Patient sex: M
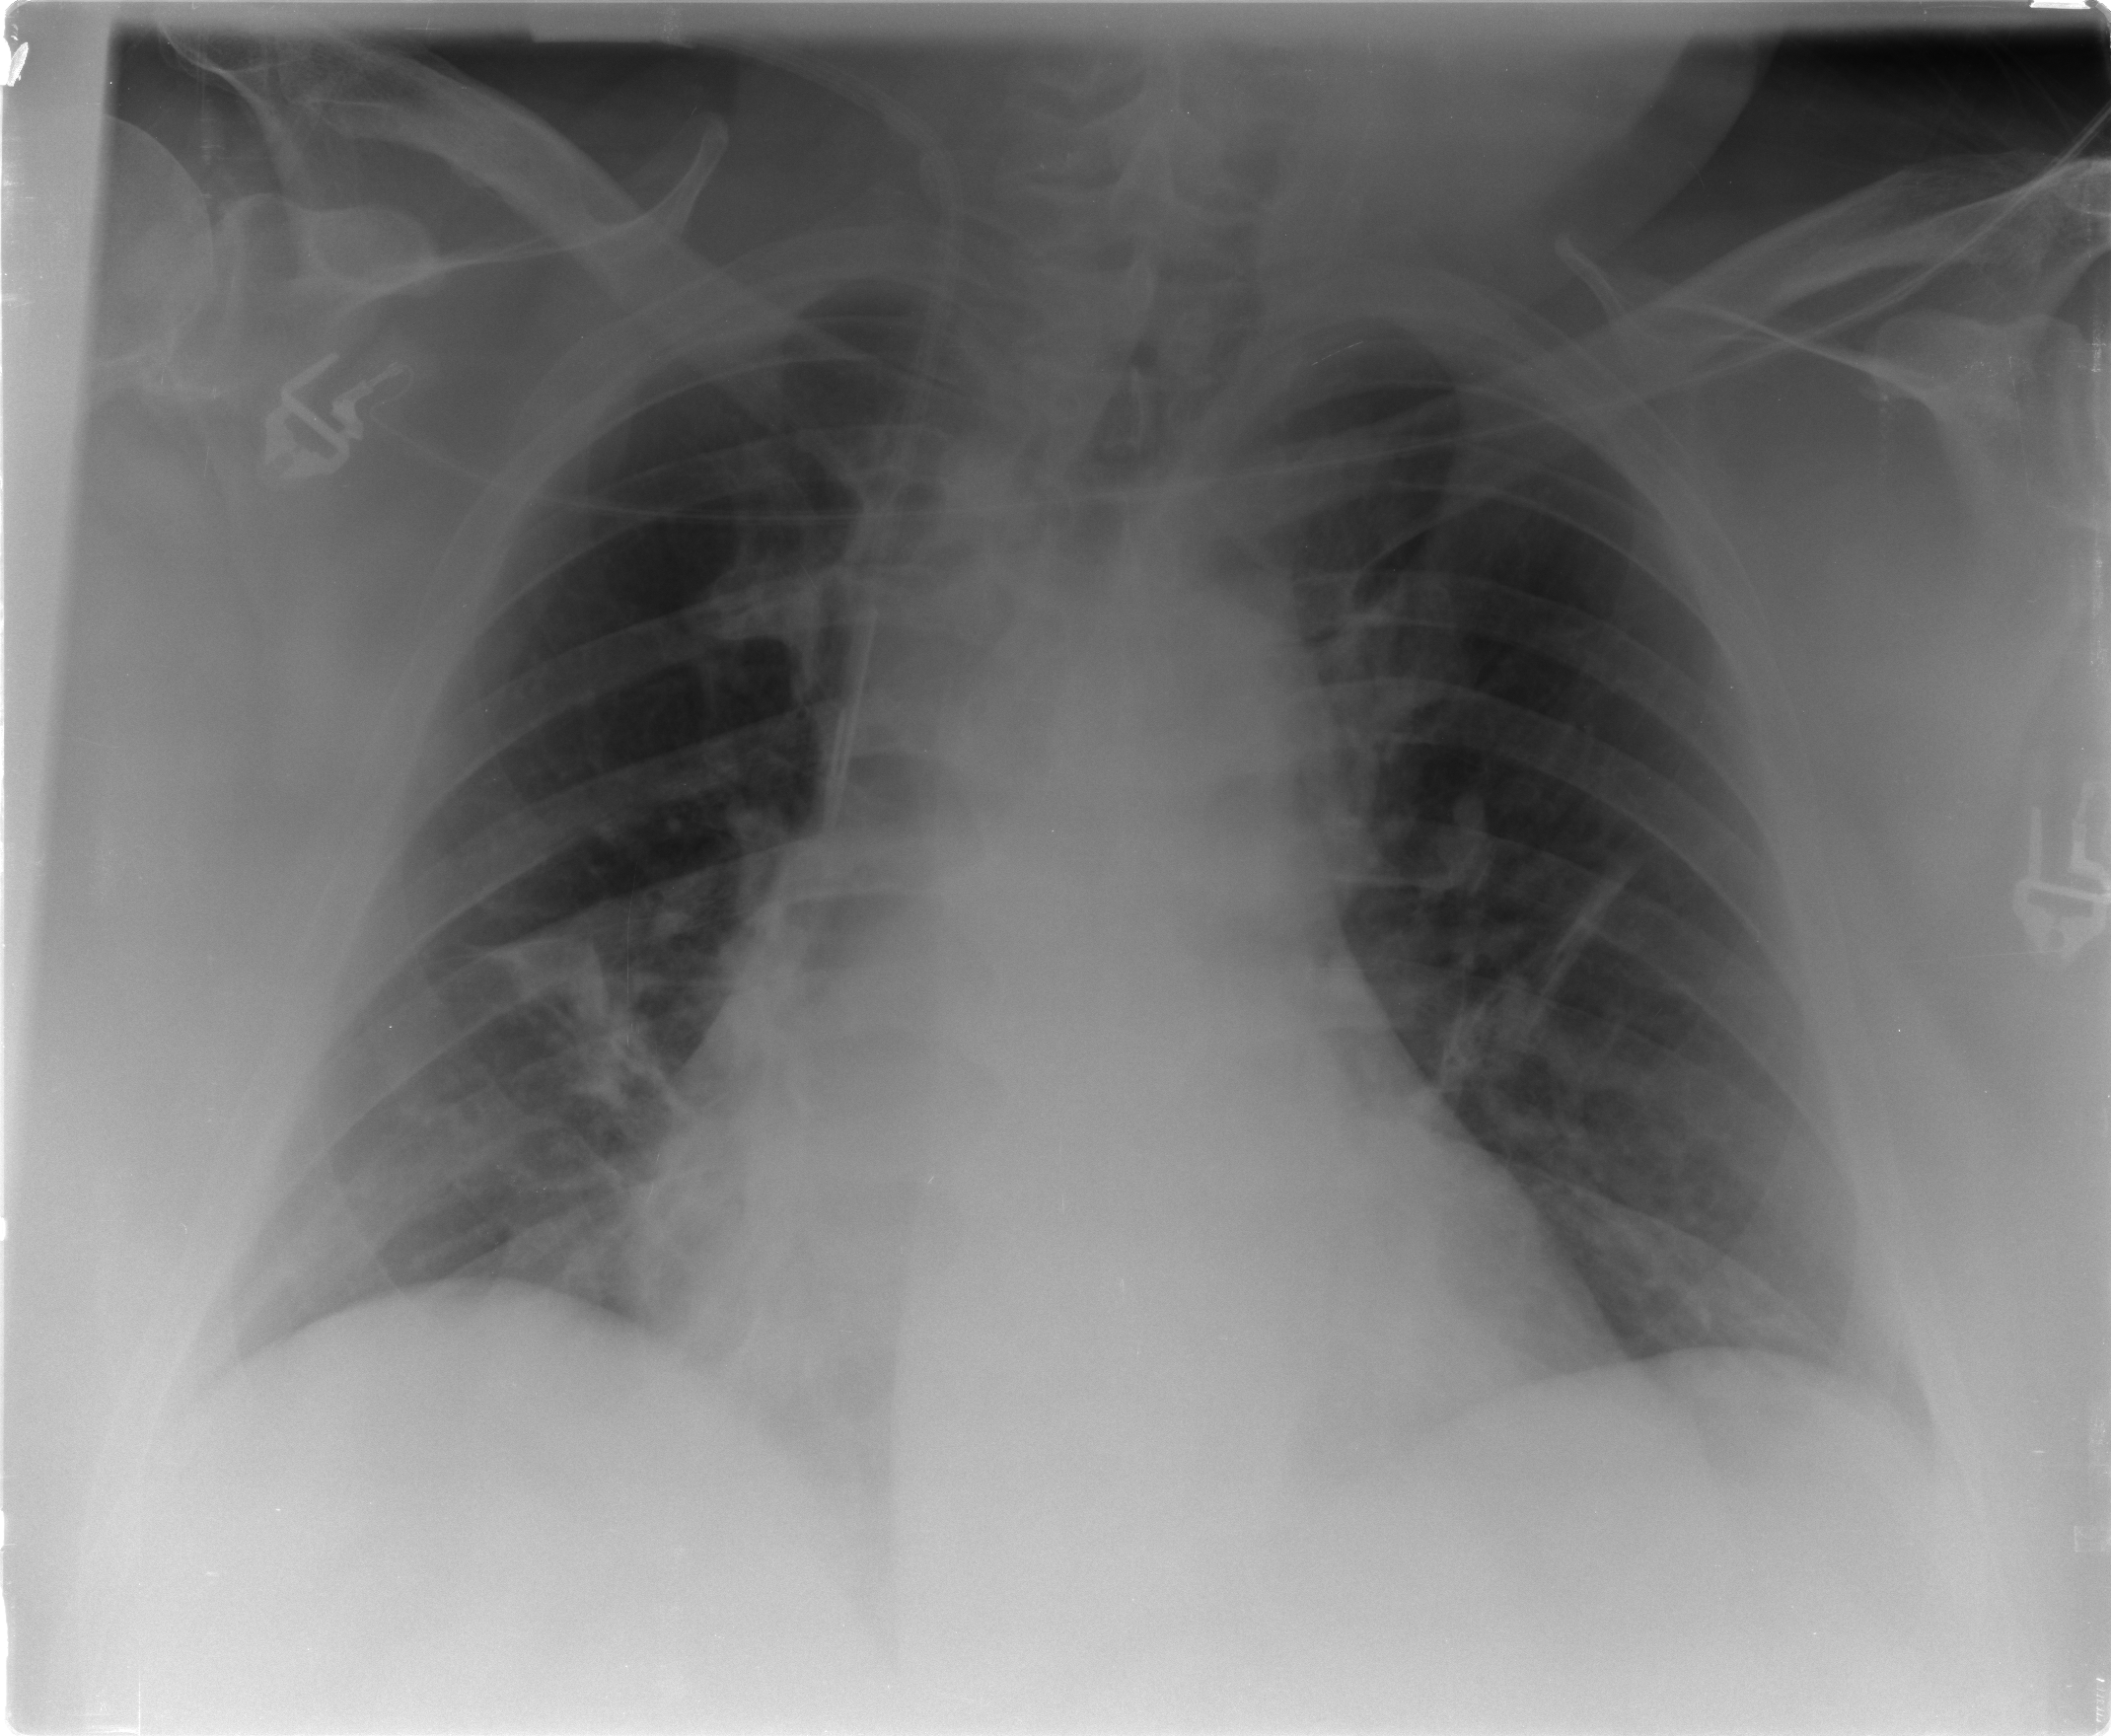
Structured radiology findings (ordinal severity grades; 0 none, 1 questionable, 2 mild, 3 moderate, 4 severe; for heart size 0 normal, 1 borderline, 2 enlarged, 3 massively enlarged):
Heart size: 2
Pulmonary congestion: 0
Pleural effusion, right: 0
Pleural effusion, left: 0
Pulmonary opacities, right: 0
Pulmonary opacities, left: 0
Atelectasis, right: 2
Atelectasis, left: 2